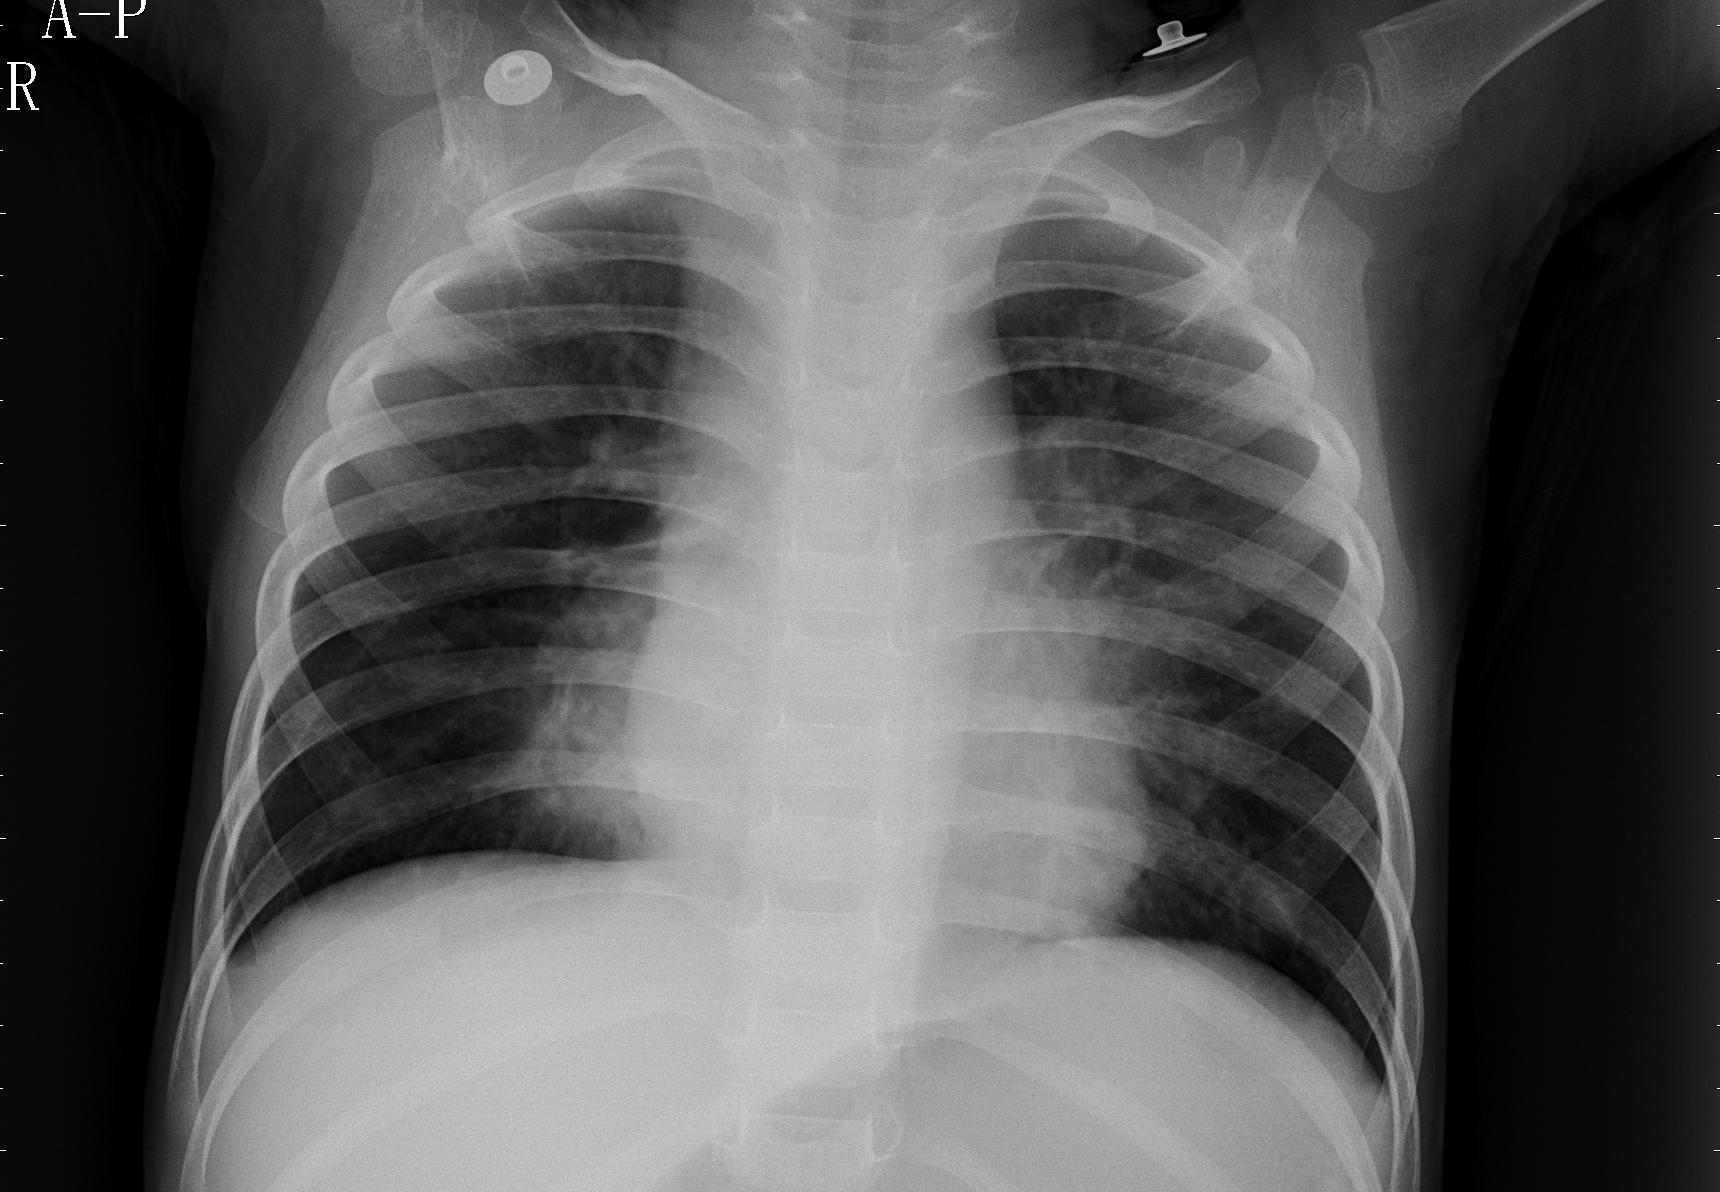
Diagnosis: PNEUMONIA